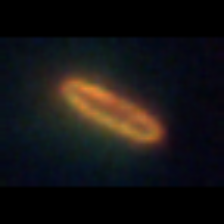
Taxon: Pennate
Group: Diatoms